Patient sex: F
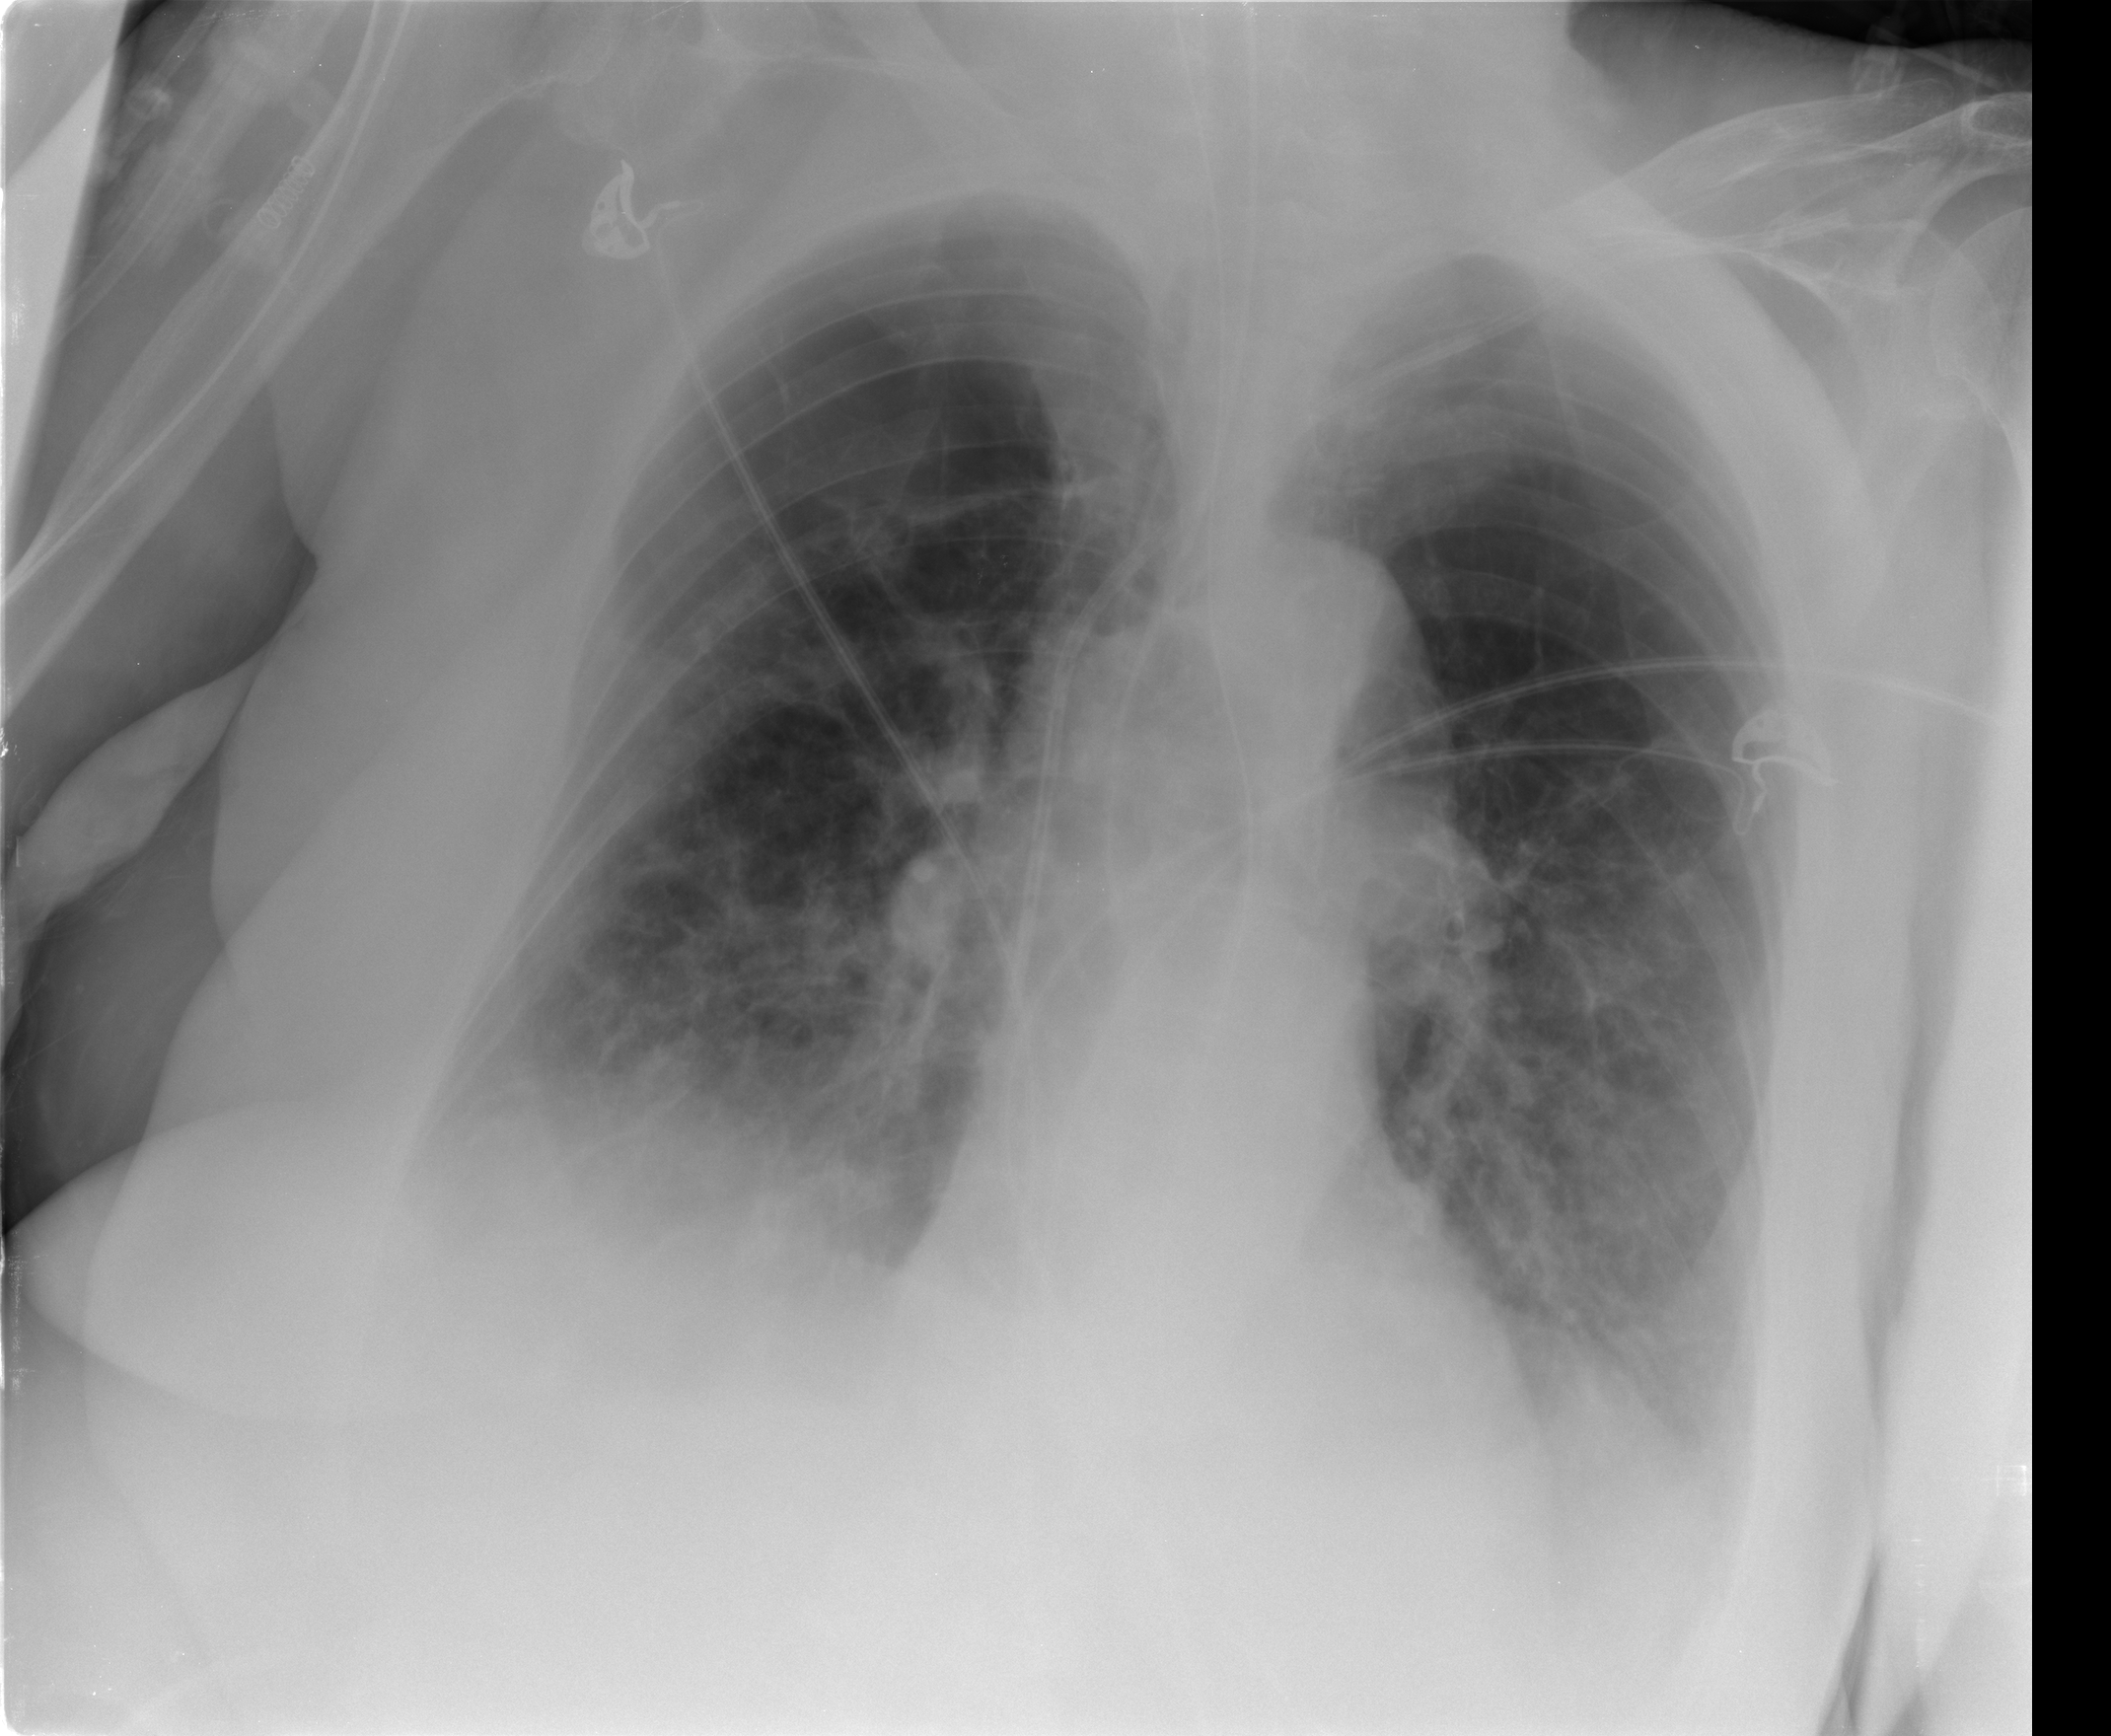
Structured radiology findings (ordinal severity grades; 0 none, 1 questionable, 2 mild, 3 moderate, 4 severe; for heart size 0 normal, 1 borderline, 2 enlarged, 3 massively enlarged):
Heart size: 0
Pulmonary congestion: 0
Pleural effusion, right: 2
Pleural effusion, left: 2
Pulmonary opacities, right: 0
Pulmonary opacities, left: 0
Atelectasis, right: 2
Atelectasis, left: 2